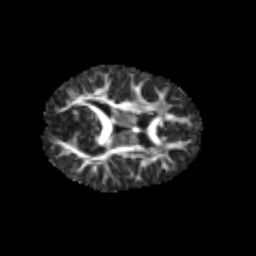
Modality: FA
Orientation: axial
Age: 5
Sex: female
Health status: healthy